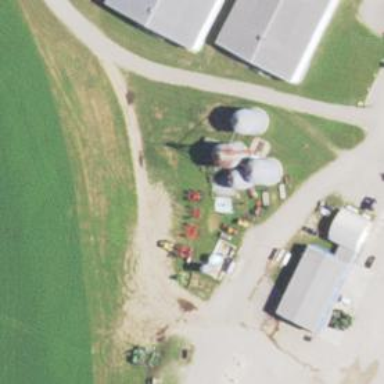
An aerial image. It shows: Silo.